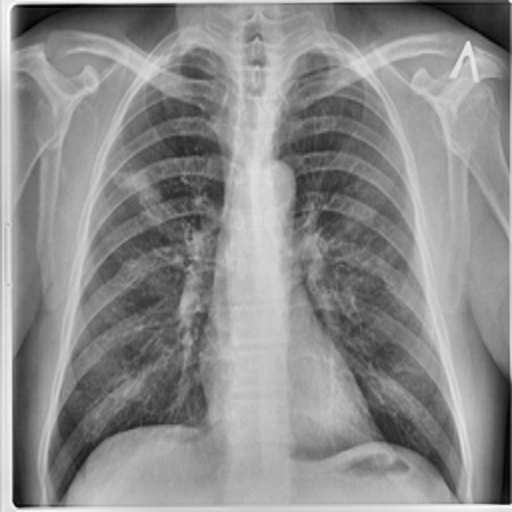
Finding: TUBERCULOSIS